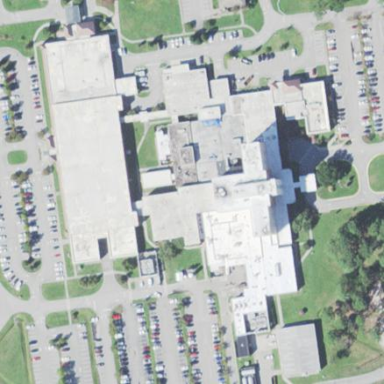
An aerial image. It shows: Healthcare facility identified as hospital.